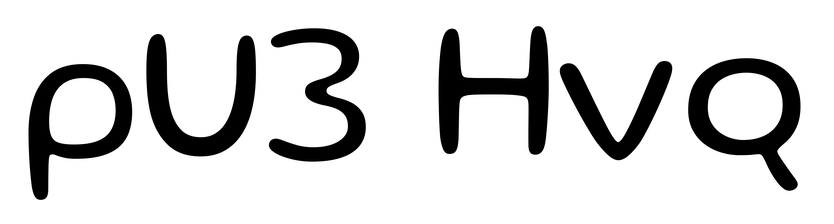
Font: Gluten_Light